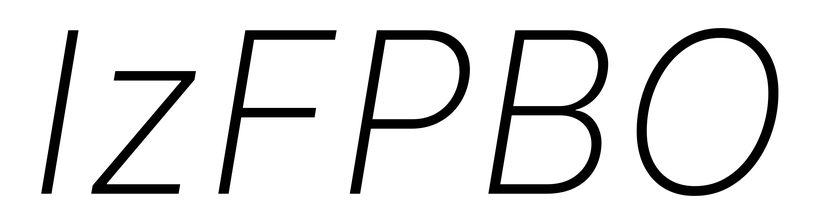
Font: Inter-Italic_ExtraLight_Italic